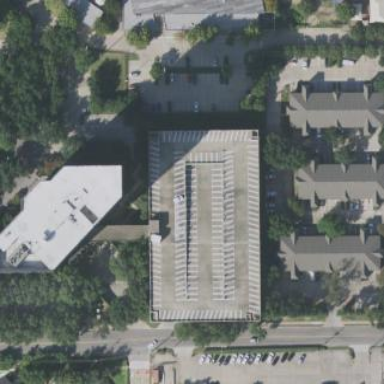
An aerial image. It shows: Multi-storey parking building.